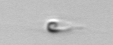
Label: flagellate_morphotype3